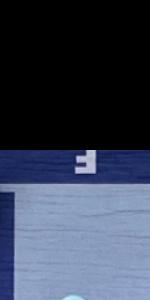
Label: Empty